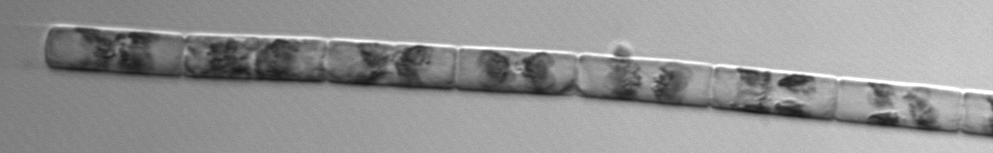
Label: Guinardia_delicatula